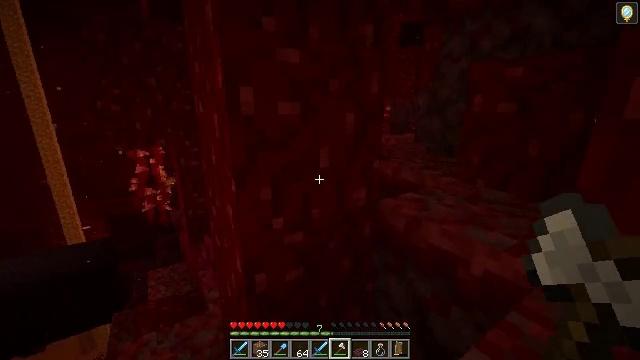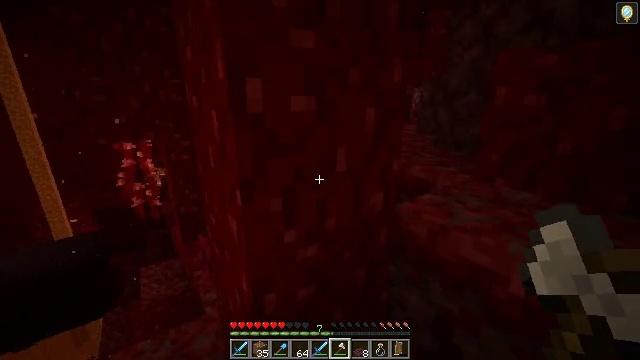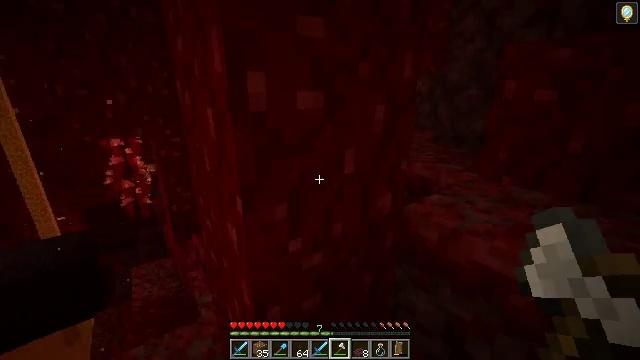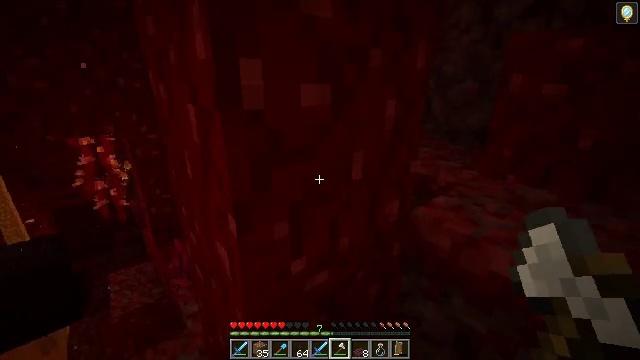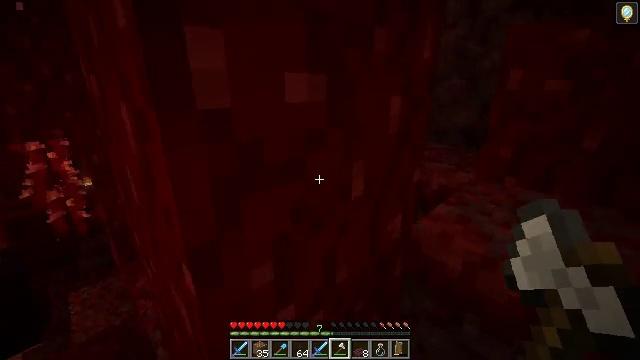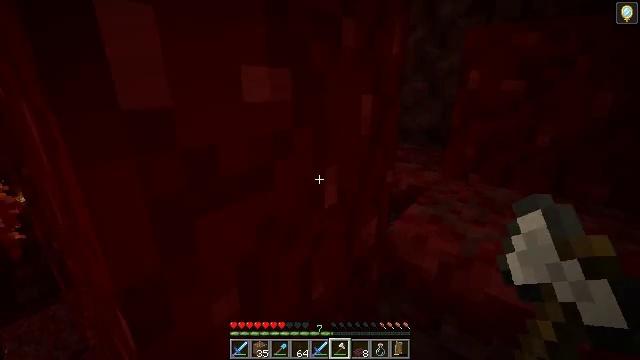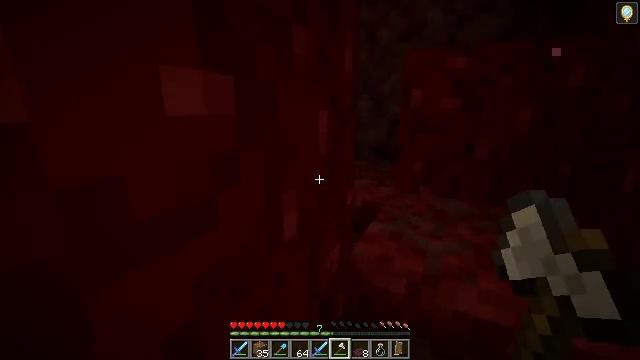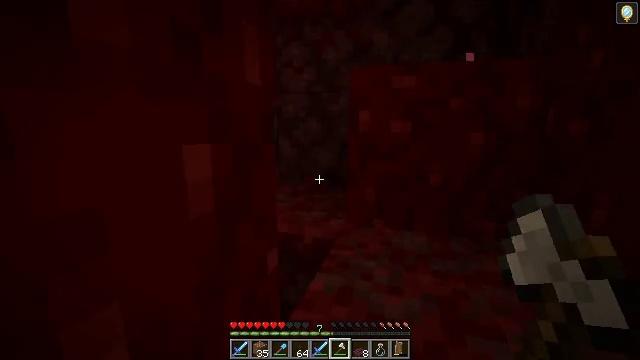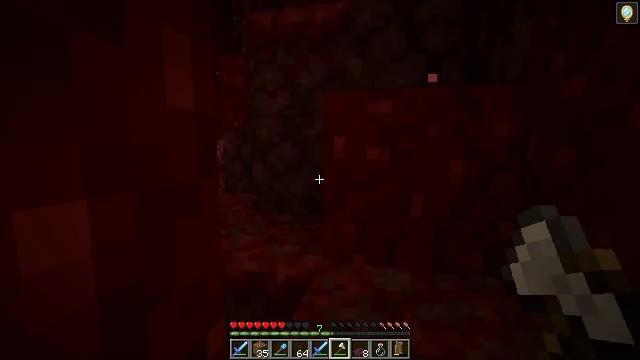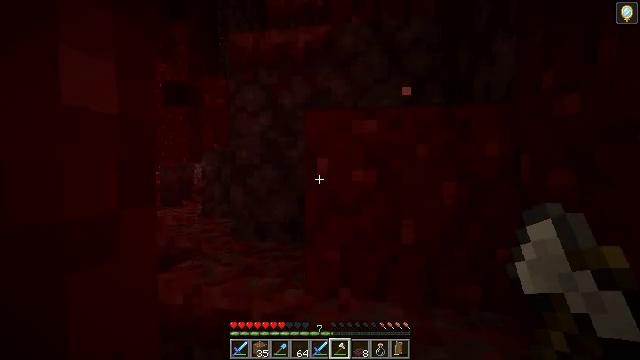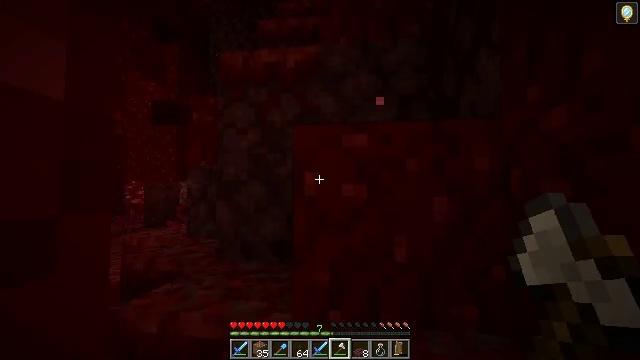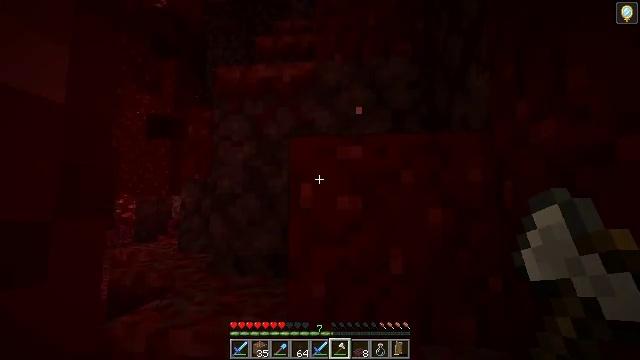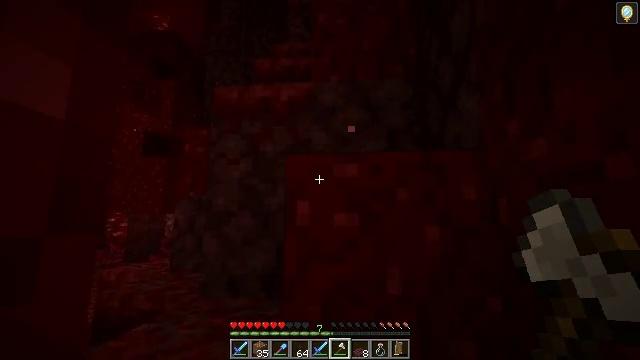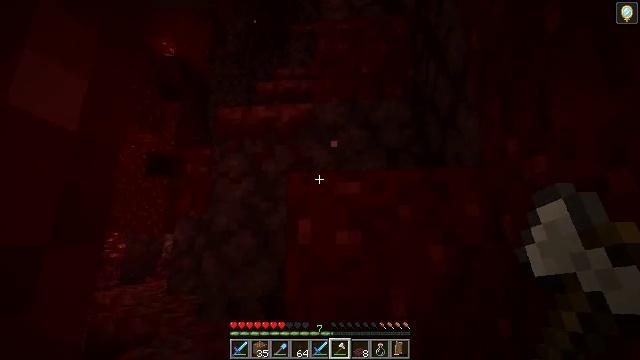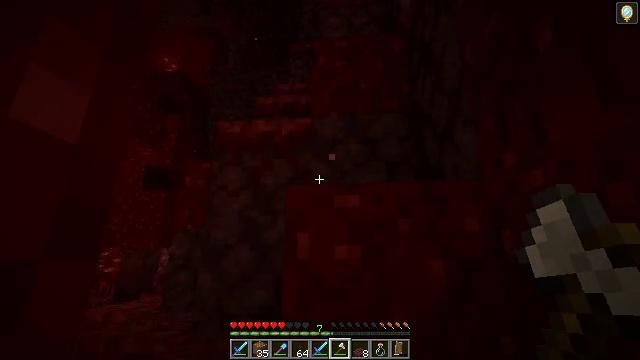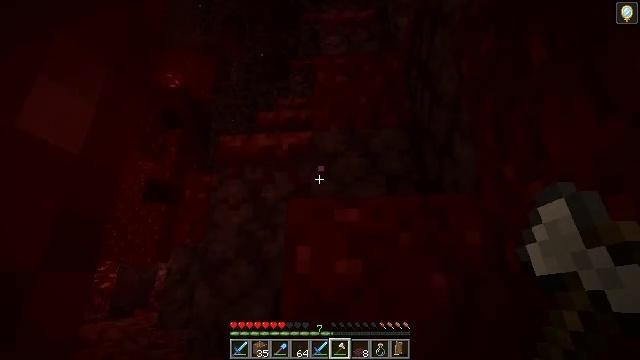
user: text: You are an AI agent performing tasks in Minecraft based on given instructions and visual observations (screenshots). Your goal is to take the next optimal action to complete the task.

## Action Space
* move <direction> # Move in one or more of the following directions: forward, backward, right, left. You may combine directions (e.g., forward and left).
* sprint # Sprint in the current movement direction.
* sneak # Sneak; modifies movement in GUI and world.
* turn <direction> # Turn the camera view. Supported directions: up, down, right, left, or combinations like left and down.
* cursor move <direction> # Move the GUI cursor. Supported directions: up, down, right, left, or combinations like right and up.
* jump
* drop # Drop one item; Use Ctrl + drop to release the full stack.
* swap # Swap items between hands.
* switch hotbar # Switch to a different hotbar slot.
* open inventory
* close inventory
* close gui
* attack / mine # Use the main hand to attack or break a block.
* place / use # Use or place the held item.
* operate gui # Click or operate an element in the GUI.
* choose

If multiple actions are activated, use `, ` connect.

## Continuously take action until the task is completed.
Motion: motion action
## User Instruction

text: Chop crimson stem from the tree.
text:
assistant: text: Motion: move forward, turn right and down
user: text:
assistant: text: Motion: move forward, turn right and down
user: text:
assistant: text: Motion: move forward, turn right and down
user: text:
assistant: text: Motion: move forward, turn right
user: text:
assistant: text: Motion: move forward, turn right
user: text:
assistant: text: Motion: move forward, turn right and up
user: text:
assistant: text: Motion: move forward, turn right and up
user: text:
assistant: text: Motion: move forward, turn right and up
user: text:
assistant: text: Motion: move forward, turn right and up
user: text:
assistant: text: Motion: move forward, turn right and up
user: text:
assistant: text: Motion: move forward, turn right and up
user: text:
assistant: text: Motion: turn up
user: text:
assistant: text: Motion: turn up
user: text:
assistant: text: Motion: turn up
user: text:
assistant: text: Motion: turn up
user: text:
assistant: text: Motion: turn up
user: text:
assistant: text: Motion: turn up
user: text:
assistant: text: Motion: turn up
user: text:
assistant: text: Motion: no_op
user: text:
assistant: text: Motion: move forward
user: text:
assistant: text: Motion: move forward, jump
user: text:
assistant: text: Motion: move forward, jump
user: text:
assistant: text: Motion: move forward, jump
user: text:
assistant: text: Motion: move forward, jump
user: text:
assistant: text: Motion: move forward, jump
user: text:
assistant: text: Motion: move forward
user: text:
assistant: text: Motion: move forward
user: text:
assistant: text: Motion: no_op
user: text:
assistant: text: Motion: turn left
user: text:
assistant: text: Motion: turn left